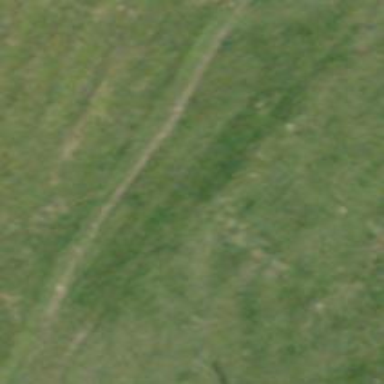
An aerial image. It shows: Path.